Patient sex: M
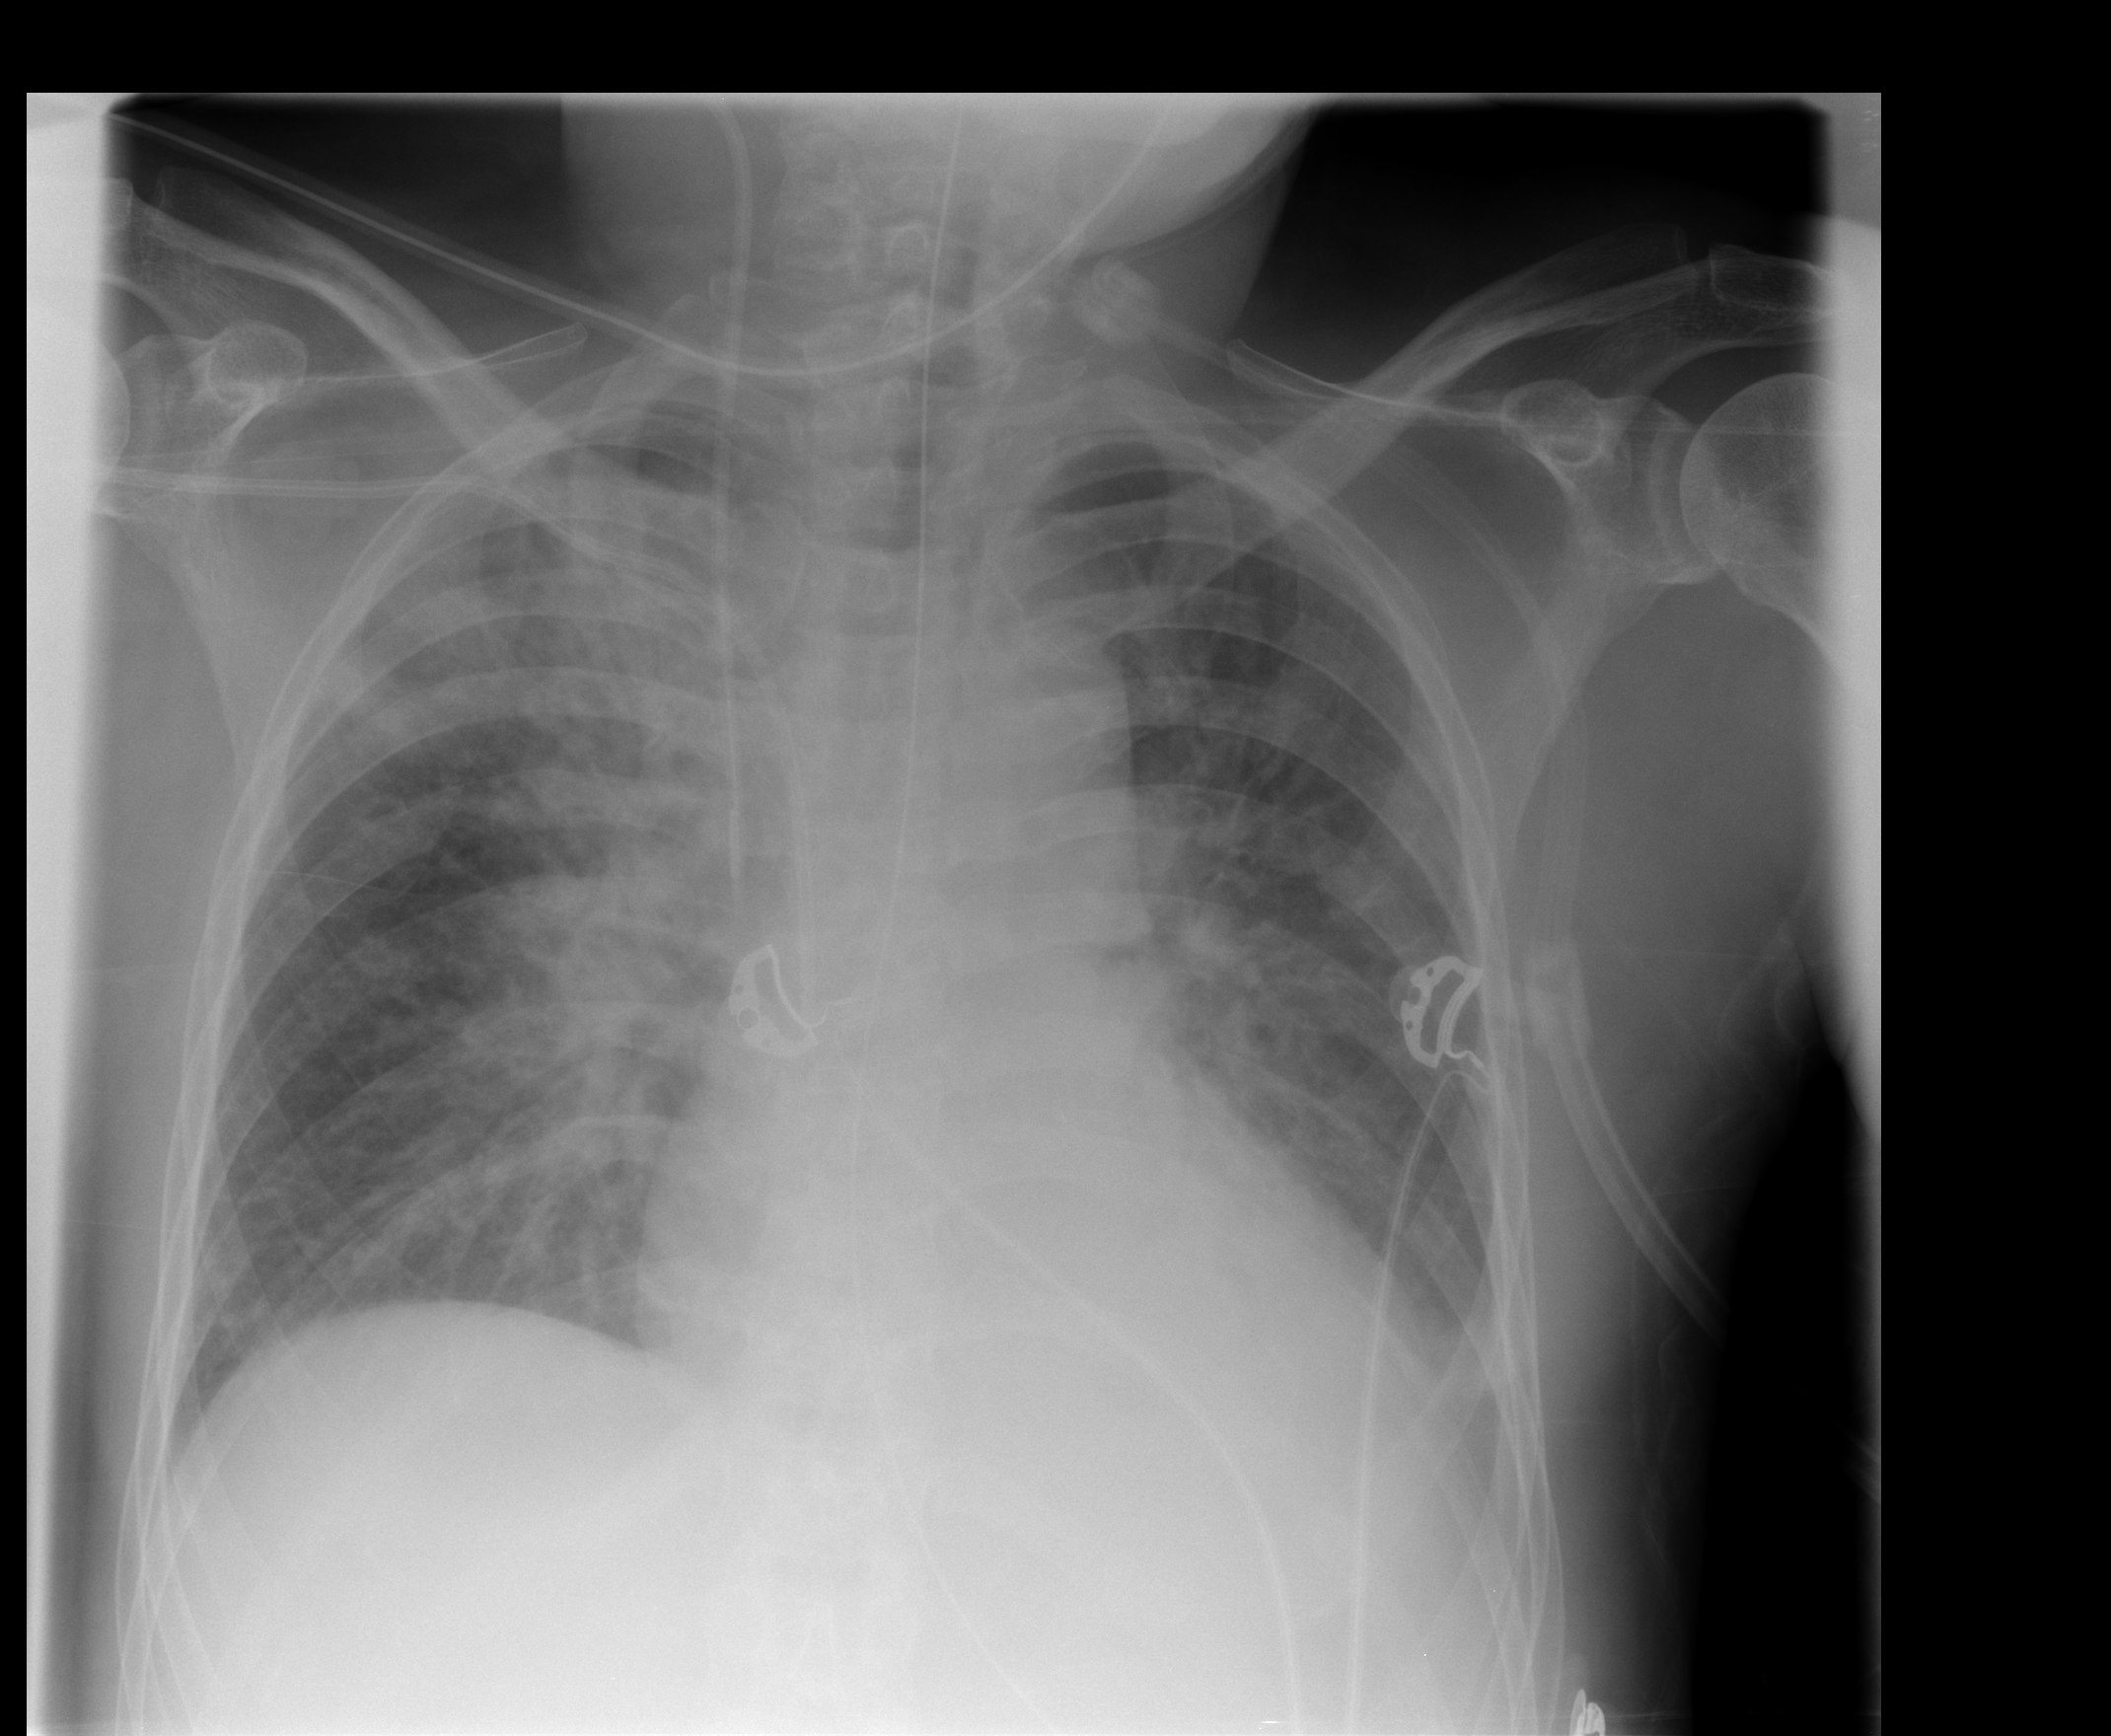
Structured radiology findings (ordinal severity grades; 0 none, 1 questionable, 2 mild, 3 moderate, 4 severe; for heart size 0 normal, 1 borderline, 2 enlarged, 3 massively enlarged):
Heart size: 2
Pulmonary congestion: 3
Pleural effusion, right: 0
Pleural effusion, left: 0
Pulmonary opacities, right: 3
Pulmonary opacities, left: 2
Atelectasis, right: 2
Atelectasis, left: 0